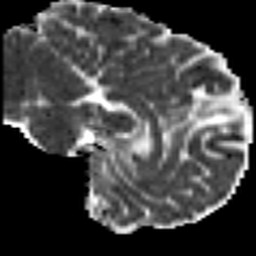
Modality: MD
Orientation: sagittal
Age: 42
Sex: male
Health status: ill
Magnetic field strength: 3 T
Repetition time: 9 s
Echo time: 0.093 s